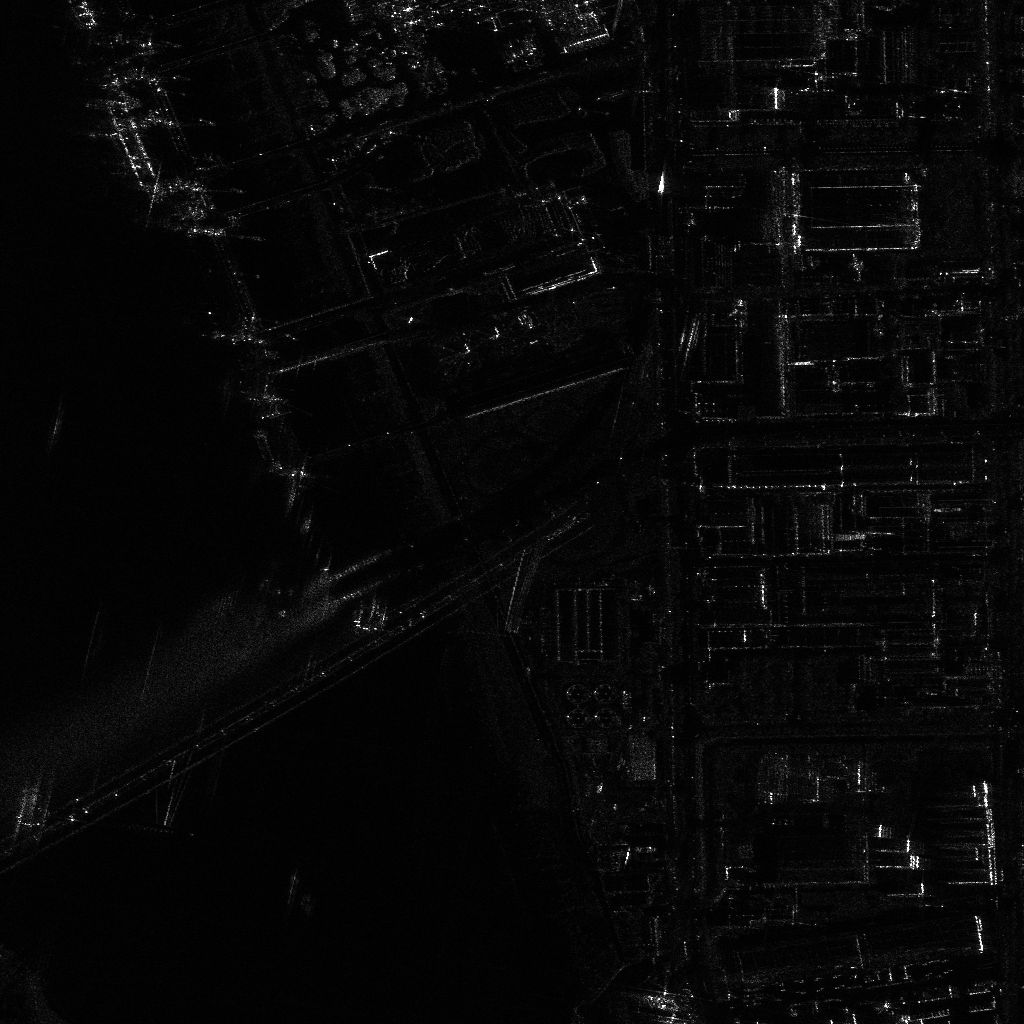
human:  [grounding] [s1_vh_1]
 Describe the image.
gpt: In the satellite image, there is  <ref>1 large dredger </ref> <box>[[5, 10, 19, 13, 65]]</box> located at top left.